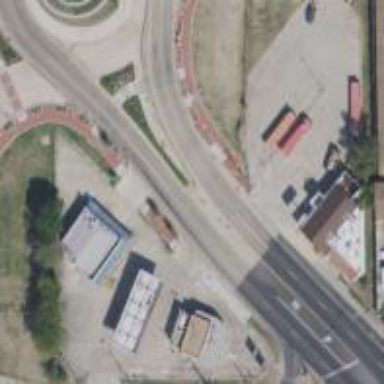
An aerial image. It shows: Primary highway with separate sidewalk.